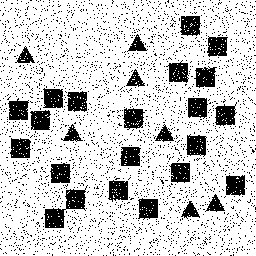
Squares: 21
Triangles: 7
Stars: 0
Total shapes: 28